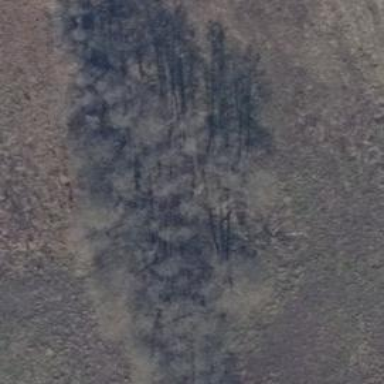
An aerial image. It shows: Row of trees in natural setting.